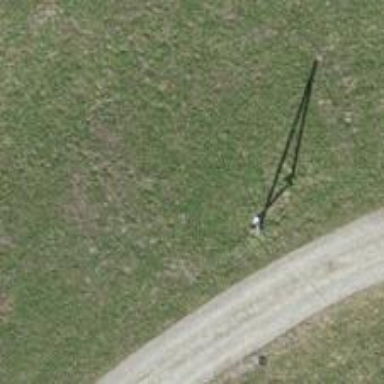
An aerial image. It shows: Guyed power pole.